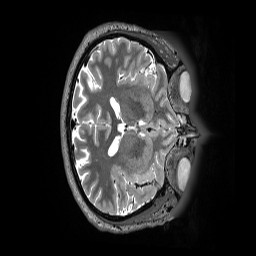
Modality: T2w
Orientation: axial
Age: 40
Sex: male